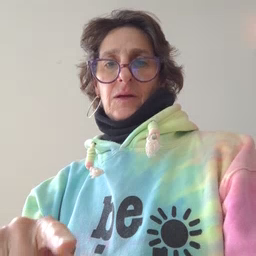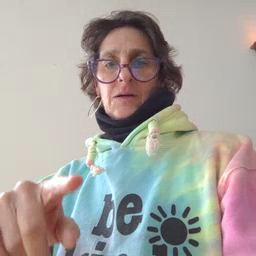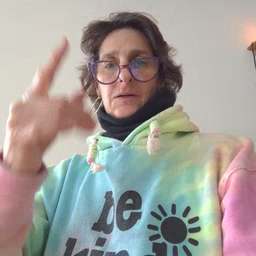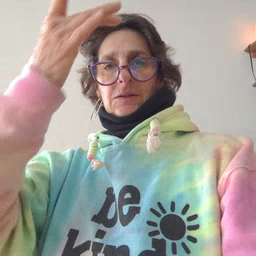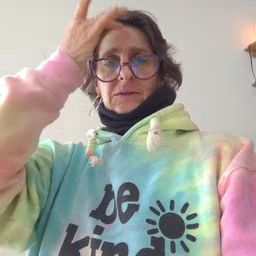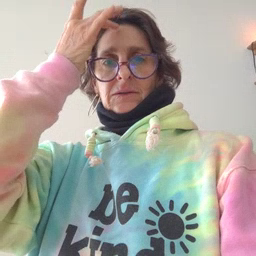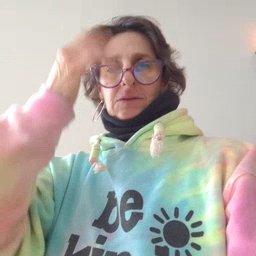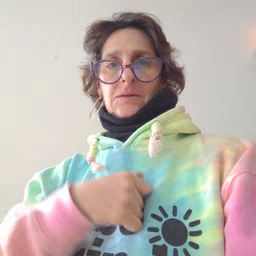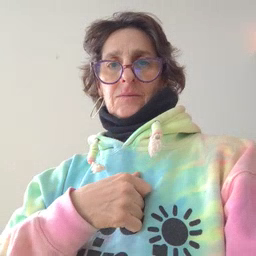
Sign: sick